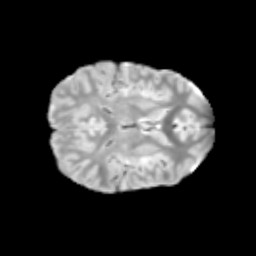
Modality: T2w
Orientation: axial
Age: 11
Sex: male
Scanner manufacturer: siemens
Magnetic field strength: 3 T
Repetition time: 3.8 s
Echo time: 0.07 s